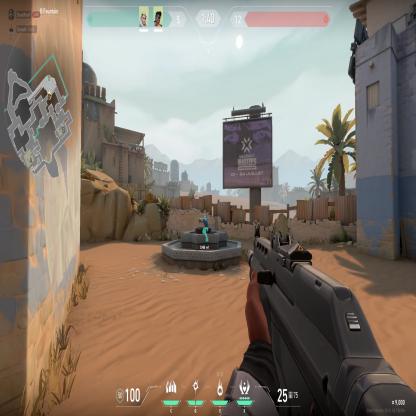
Label: teammate